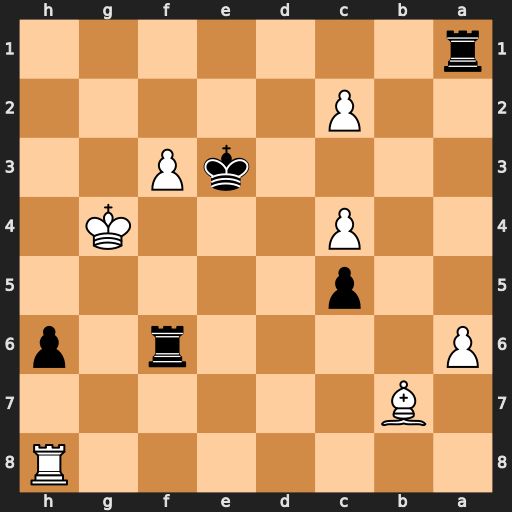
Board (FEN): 7R/1B6/P4r1p/2p5/2P3K1/4kP2/2P5/r7
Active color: b
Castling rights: -
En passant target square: -
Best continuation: Rg1+ Kh3 Rf5 Rxh6 Rh1+ Kg4 Rf4+ Kg5 Rg1+ Kh5 Rf5+